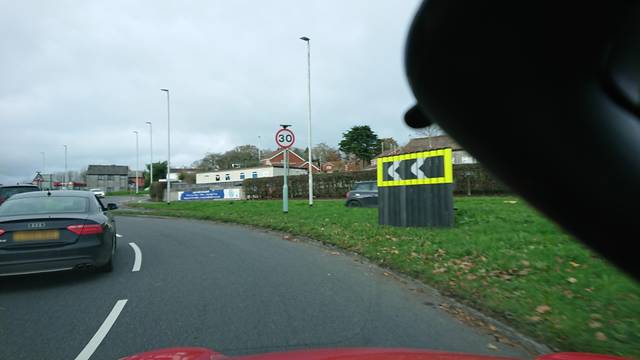
Region: United Kingdom
Coordinates: 50.411, -4.132